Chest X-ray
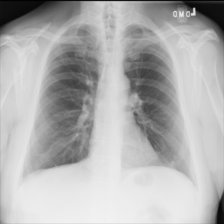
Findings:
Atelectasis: negative
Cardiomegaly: negative
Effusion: negative
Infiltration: negative
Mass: negative
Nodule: negative
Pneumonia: negative
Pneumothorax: negative
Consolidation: negative
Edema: negative
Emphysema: negative
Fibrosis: negative
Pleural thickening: negative
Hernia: negative